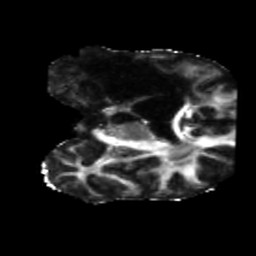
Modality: FA
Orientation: coronal
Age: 41
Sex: male
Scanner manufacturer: siemens
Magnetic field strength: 3 T
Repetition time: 5.47 s
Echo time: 0.0854 s